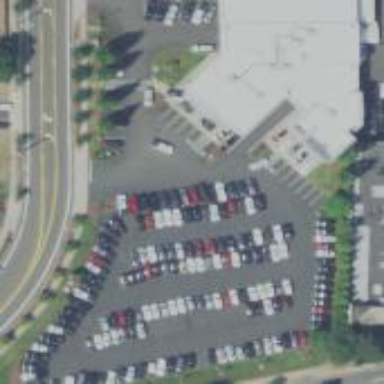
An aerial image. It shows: Retail area with car shop.